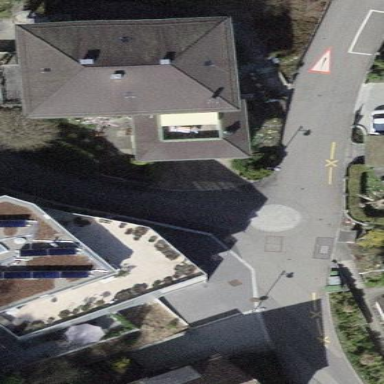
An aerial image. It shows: Residential building.